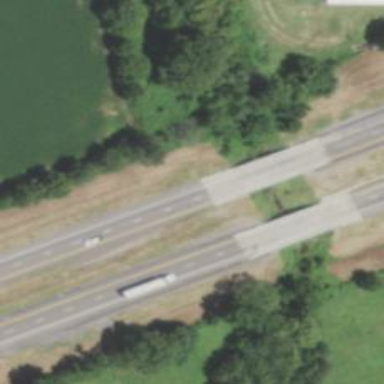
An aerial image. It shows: Beam bridge on motorway.